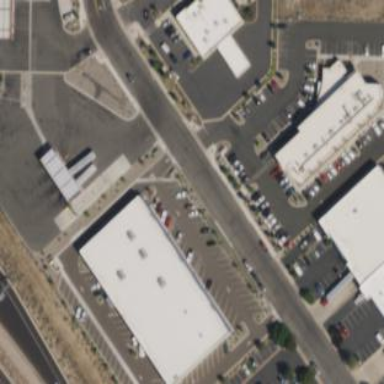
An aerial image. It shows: View of roof of building.